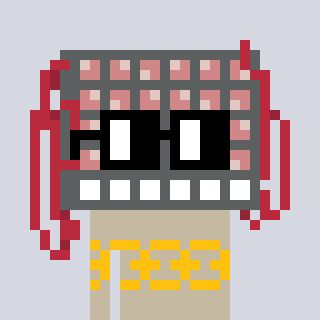
a pixel art character with square black glasses, a turing-shaped head and a bege-colored body on a cool background